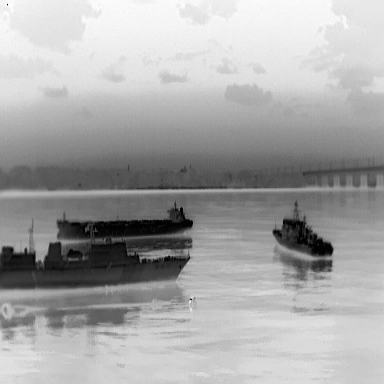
There are two warships in the infrared image.